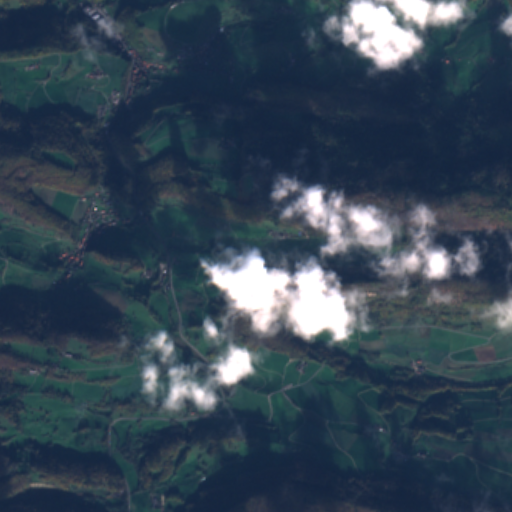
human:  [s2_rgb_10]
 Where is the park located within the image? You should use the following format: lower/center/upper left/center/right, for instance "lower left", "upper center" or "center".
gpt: The park is located in the upper left of the image.
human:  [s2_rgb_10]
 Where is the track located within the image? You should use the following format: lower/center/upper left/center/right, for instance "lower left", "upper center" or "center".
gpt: The track is located in the upper left of the image.
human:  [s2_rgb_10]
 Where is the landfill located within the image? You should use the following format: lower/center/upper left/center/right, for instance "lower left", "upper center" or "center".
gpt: There is no landfill in the image.